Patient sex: F
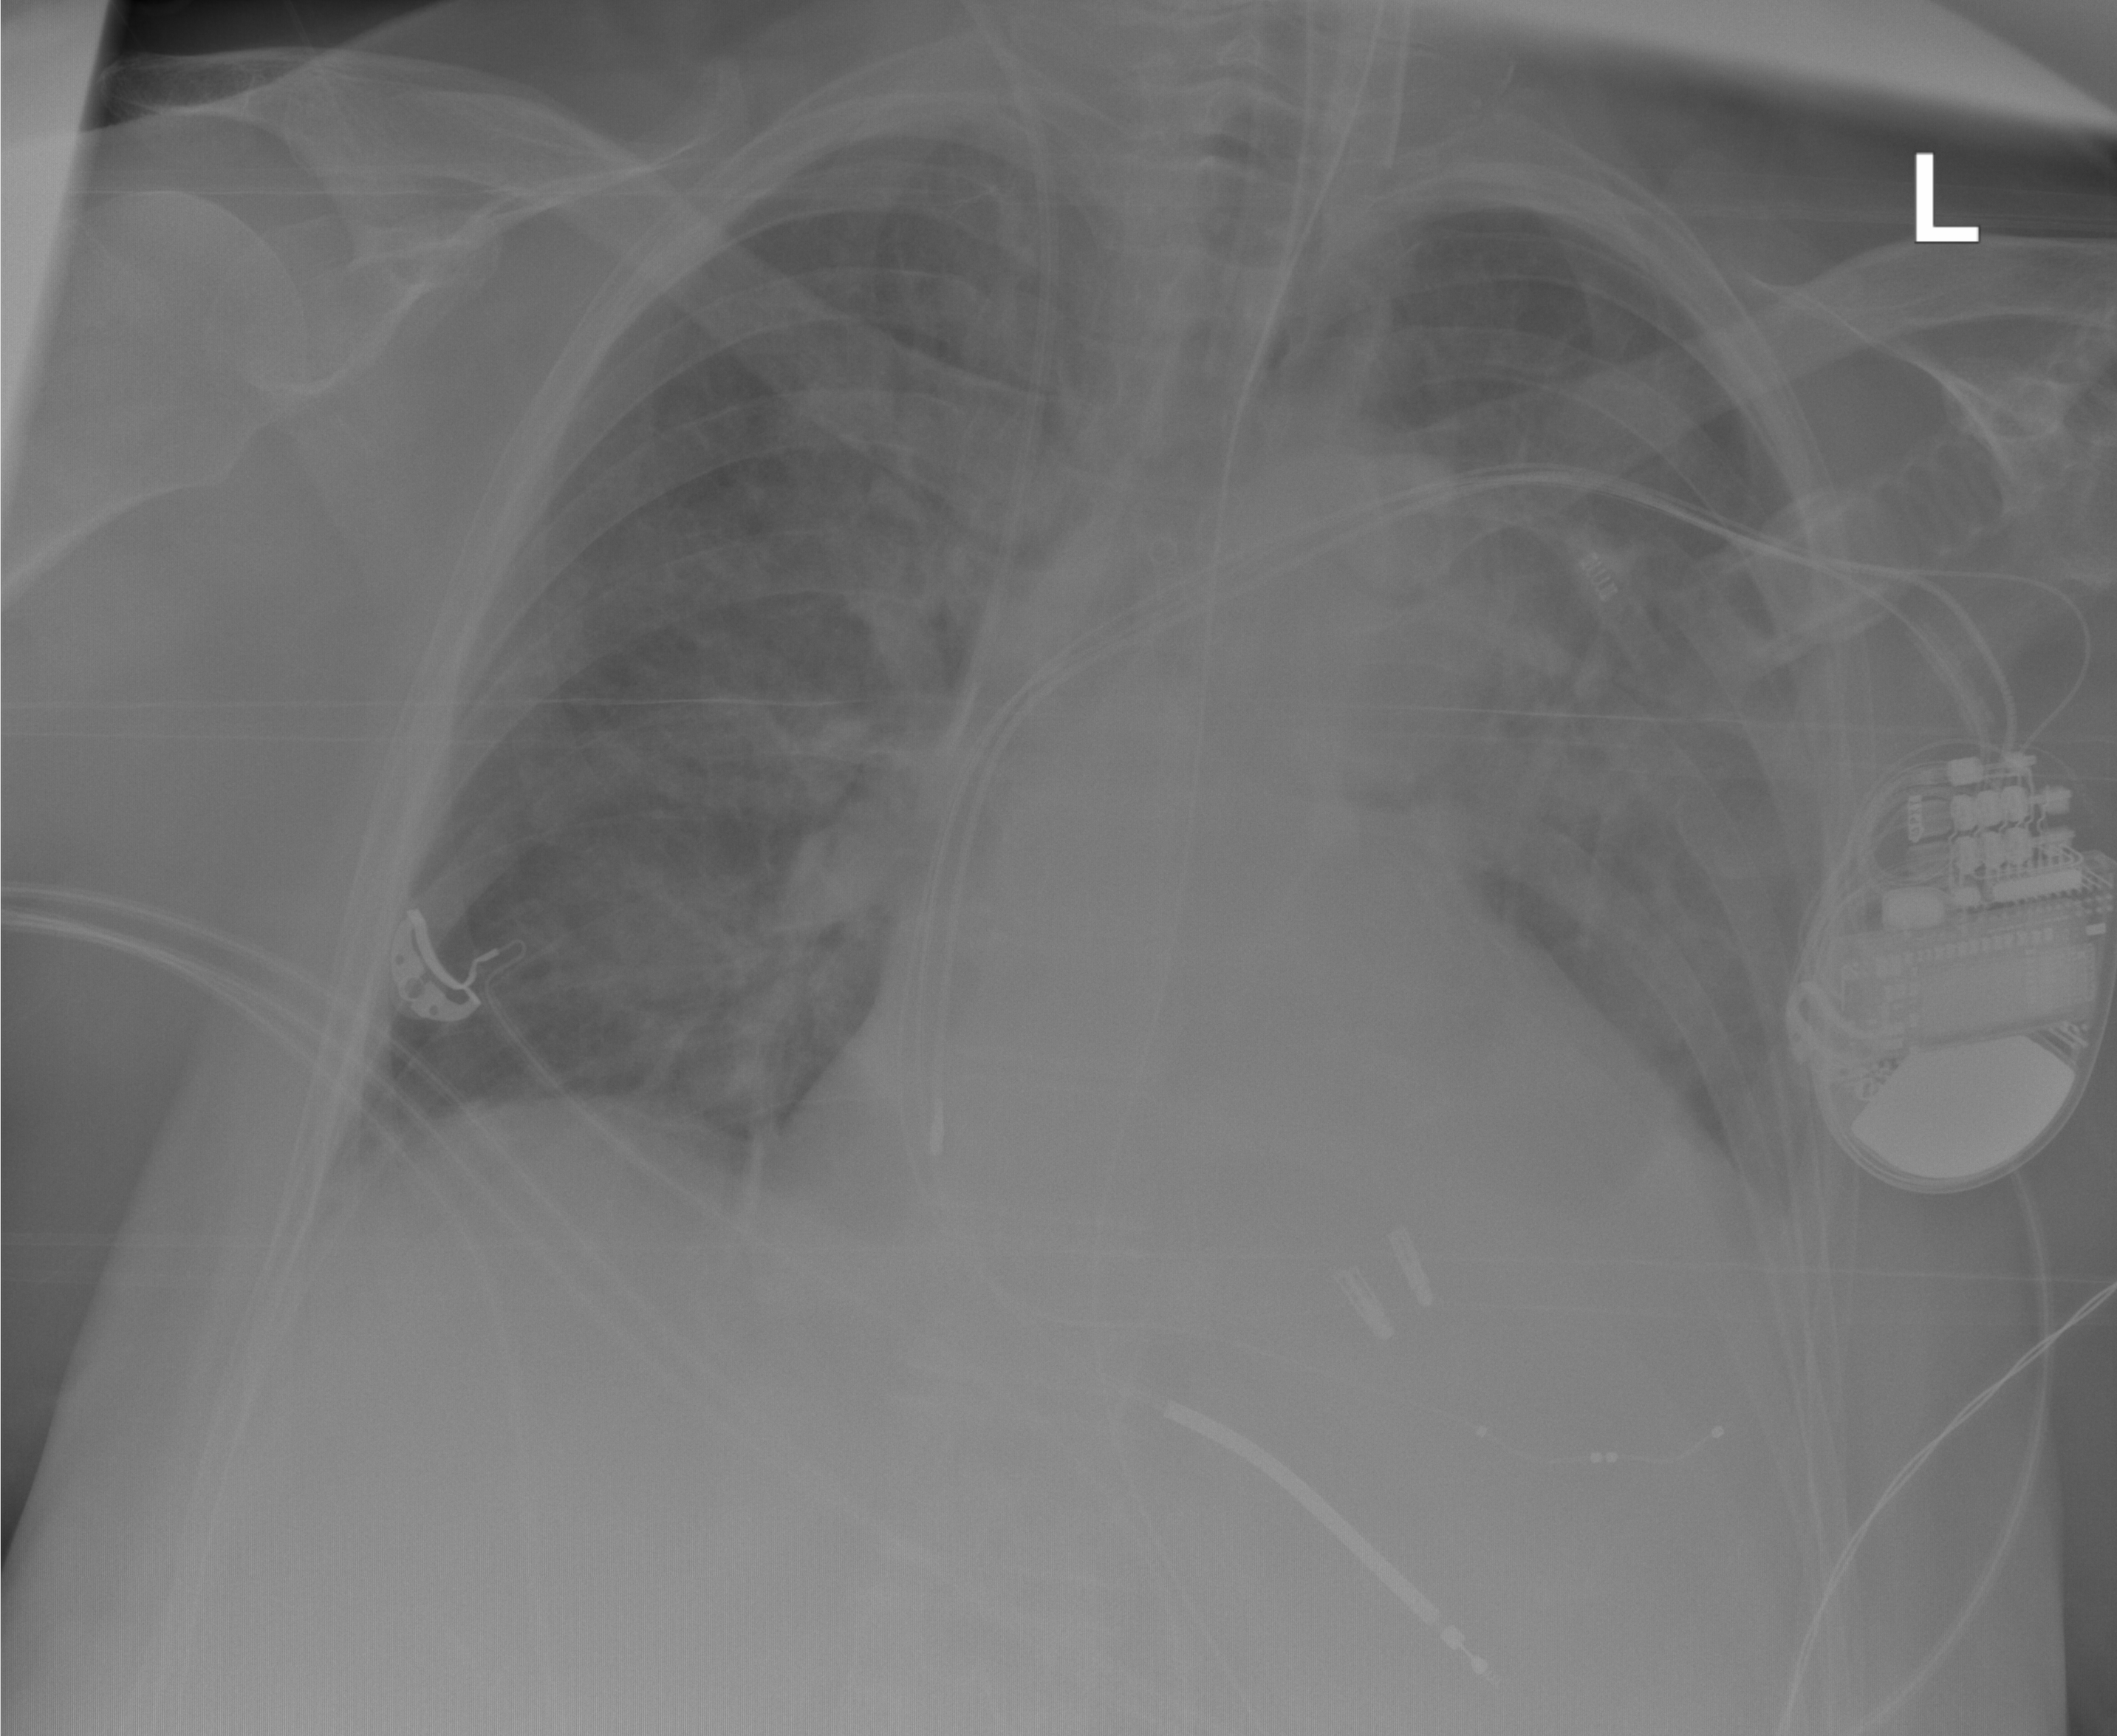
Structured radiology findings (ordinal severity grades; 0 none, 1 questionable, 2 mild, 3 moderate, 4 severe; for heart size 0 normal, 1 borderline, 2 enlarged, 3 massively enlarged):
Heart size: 2
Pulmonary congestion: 3
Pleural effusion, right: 0
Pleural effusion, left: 2
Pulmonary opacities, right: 3
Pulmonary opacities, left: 3
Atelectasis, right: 0
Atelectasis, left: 2